Question: I have a Firebase database. This is basically for a barber shop. So this is all the bookings which have been served (confirm). It currently holds the Uid of the user as a child. Within this child it has values other id's which each have the same value field names.
So I need the total sum of how much the barber has earned. This is by the totaCost values of each to be added up with the other and be set to a text view. For example, since there is 3 parts you get 8+12+4=24
Below is the image of my database:

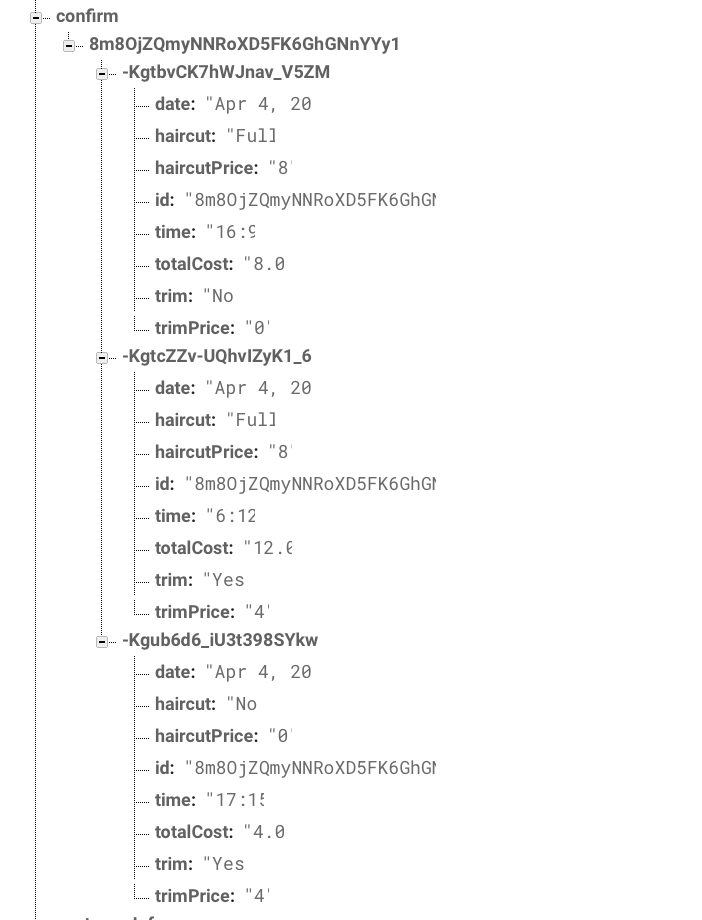
Answer: try this
'''
//declaration
float total = 0F;
mRef.child("confirm").addListenerForSingleValueEvent(new ValueEventListener() {
@Override
public void onDataChange(DataSnapshot dataSnapshot) {
for (DataSnapshot snapshot : dataSnapshot.getChildren()) {
for (DataSnapshot snapChild : snapshot.getChildren()) {
total += snapChild.child("totalCost").getValue(Float.class);
}
}
}
@Override
public void onCancelled(DatabaseError databaseError) {
}
});
}
'''